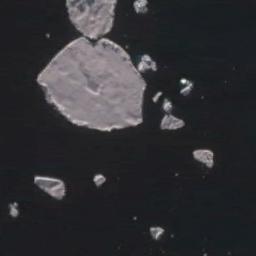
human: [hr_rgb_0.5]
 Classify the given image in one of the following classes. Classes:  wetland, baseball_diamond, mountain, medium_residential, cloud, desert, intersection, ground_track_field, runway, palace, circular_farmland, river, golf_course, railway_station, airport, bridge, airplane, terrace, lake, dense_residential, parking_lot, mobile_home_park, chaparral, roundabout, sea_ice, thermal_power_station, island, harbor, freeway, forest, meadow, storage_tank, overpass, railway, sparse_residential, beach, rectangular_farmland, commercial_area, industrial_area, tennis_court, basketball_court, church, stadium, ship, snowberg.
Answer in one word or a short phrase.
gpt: sea_ice